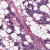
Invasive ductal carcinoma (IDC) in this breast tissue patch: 1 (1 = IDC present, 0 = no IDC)